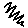
Label: zigzag